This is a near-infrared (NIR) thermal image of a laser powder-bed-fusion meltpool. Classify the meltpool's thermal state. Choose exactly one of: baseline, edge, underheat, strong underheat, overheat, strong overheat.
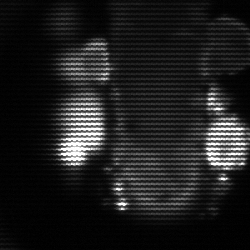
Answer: strong underheat